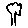
Label: tree